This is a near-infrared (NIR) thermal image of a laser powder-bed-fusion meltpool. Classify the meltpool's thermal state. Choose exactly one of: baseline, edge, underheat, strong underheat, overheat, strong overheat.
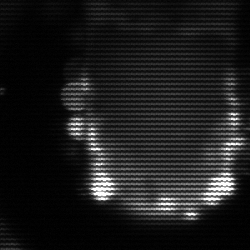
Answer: baseline